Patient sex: M
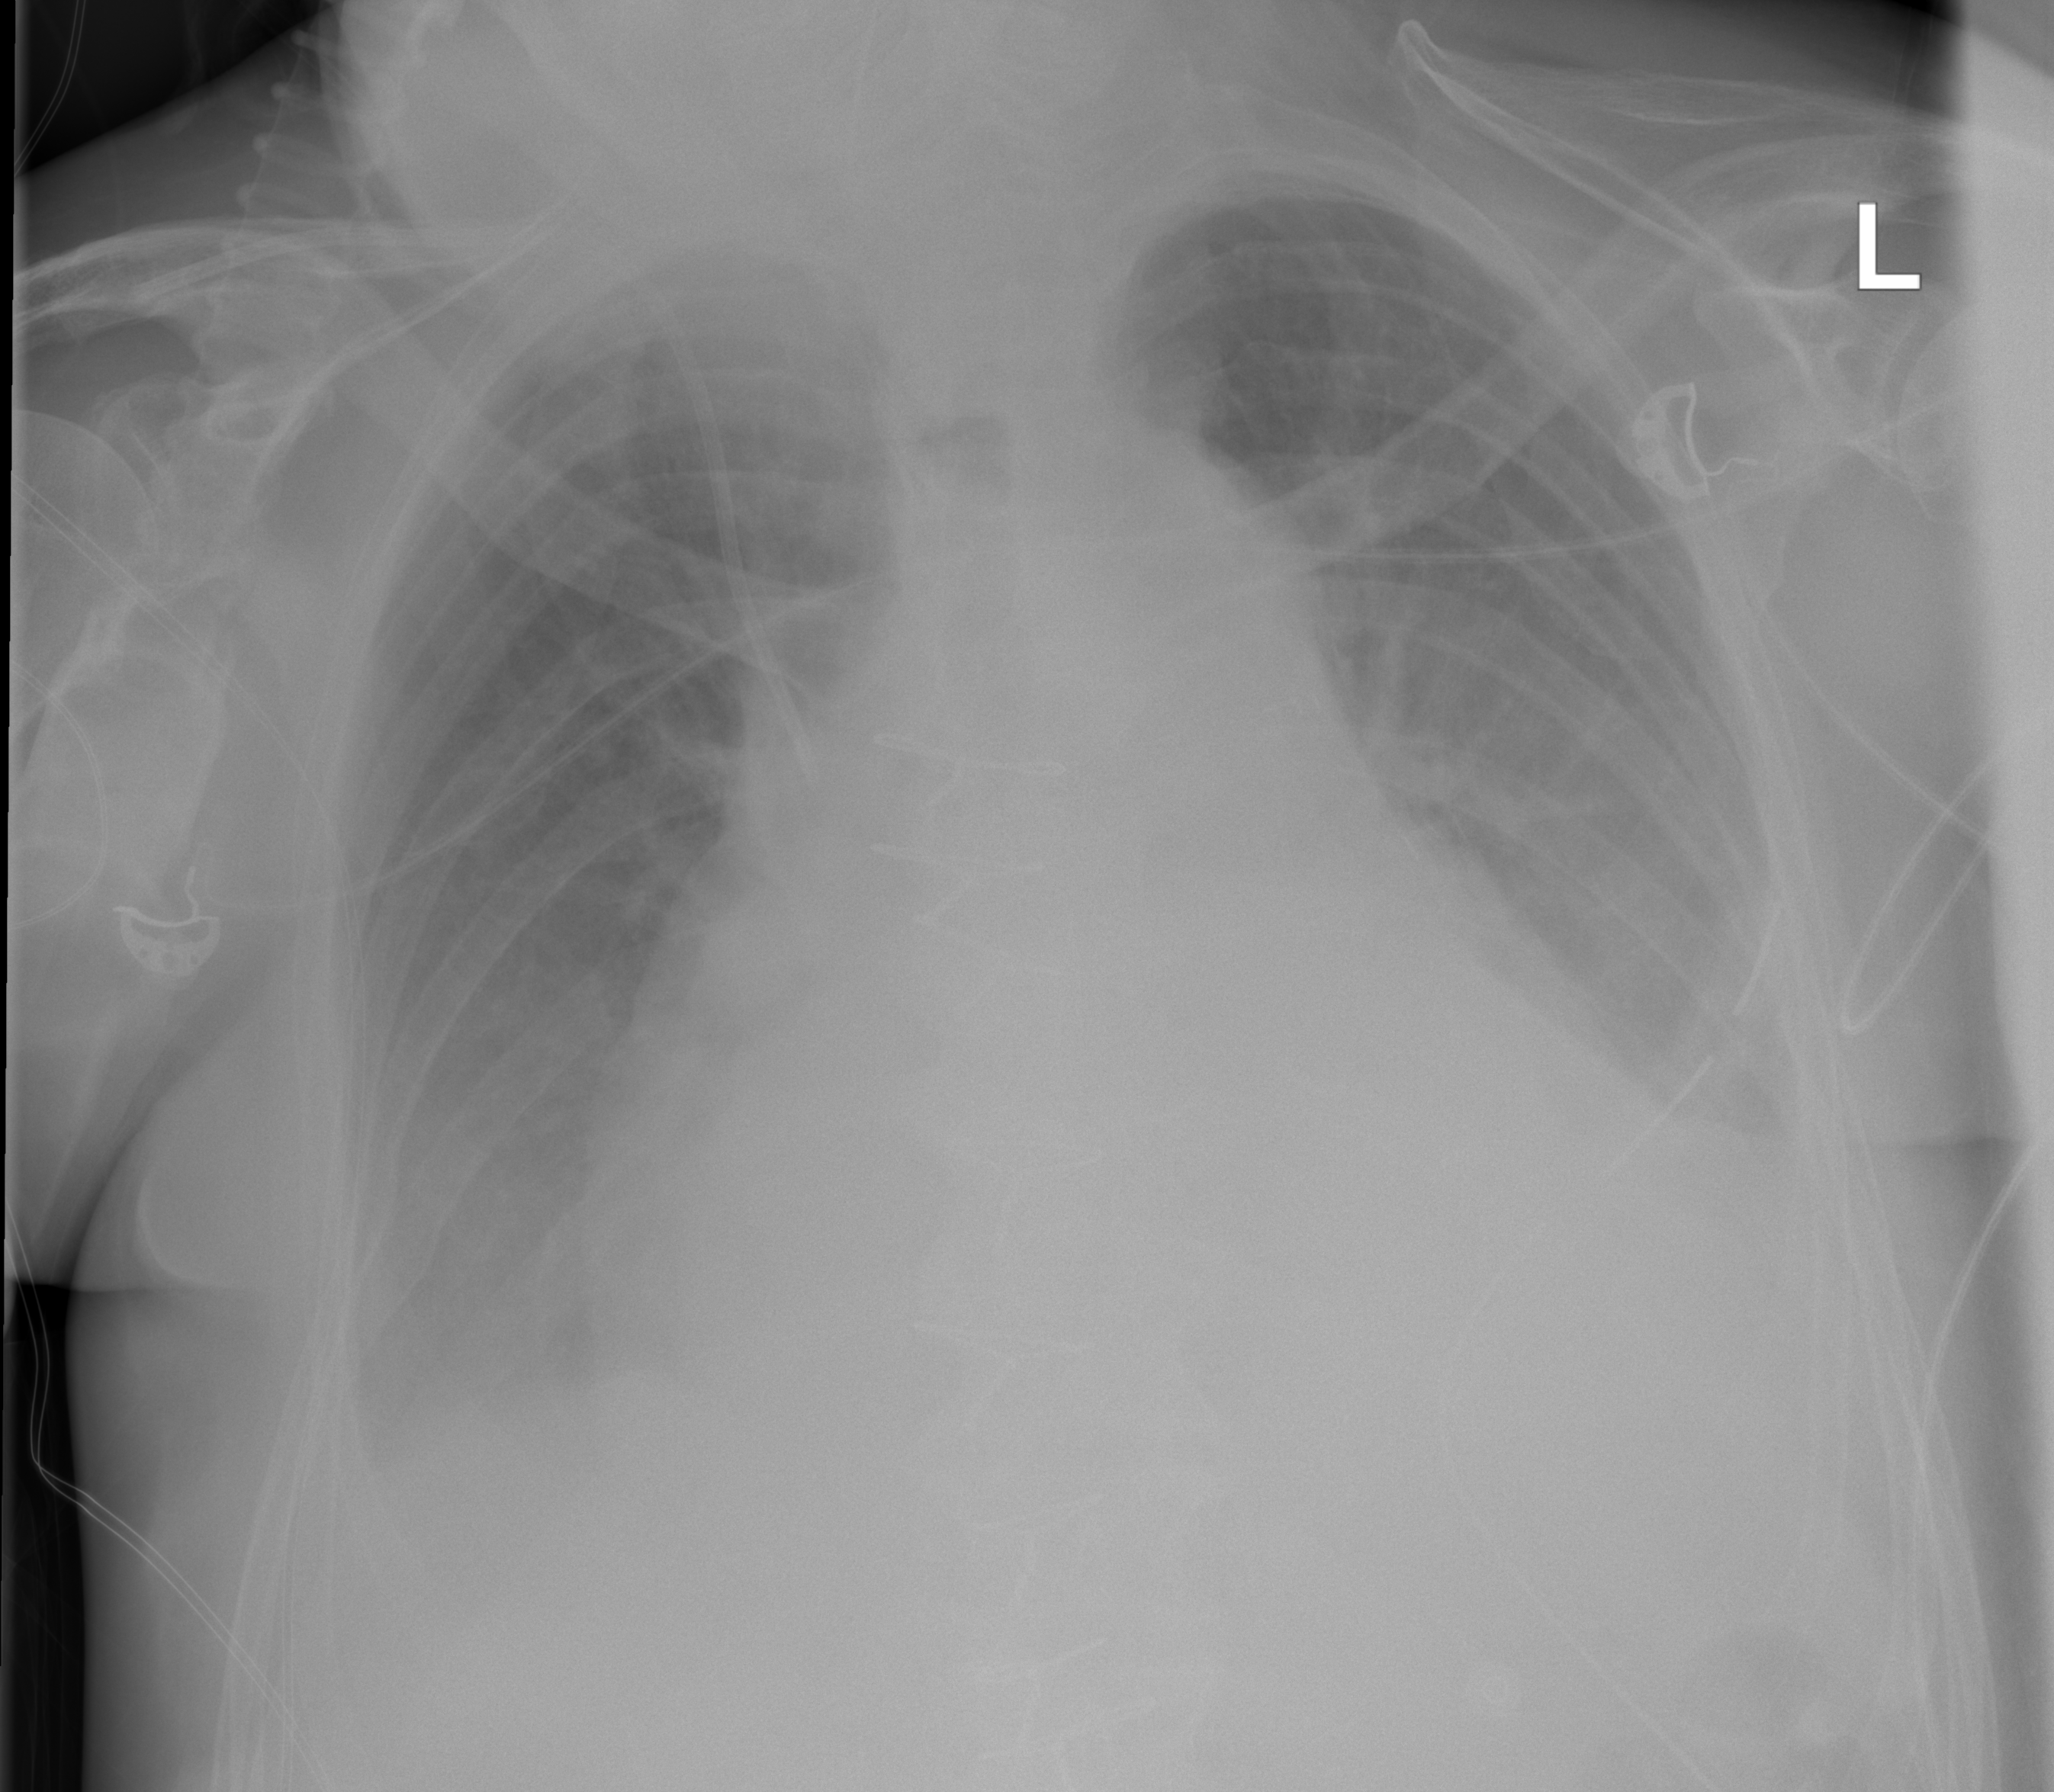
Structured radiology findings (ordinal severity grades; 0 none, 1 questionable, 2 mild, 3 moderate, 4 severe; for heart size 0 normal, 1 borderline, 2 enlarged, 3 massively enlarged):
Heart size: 3
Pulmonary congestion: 2
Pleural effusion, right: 2
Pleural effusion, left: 2
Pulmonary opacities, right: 2
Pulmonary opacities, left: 2
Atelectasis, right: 2
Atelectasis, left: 2